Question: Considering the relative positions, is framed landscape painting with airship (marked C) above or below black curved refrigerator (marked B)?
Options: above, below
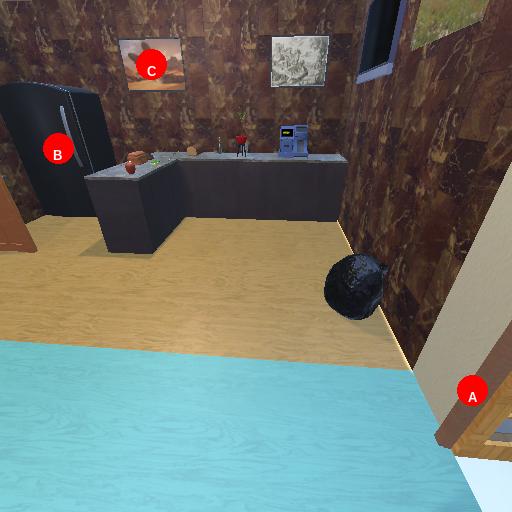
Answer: above